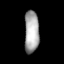
Tissue: lung
Cell type: Epithelial cells
Senescence score: 0.1421
Nuclear area (px): 602
Mean DAPI intensity: 168.377